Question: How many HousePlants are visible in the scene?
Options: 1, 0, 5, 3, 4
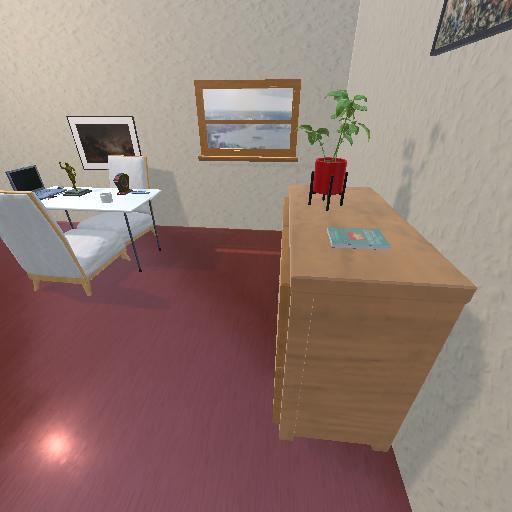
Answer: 1